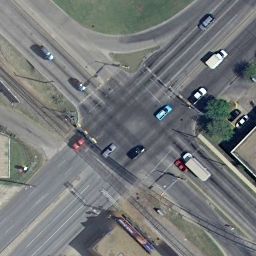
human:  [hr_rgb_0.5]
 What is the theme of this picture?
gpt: intersection

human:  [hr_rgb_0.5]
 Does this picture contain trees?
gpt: yes

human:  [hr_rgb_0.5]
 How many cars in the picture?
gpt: eleven

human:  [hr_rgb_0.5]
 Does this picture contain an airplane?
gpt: no

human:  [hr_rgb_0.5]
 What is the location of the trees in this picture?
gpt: right